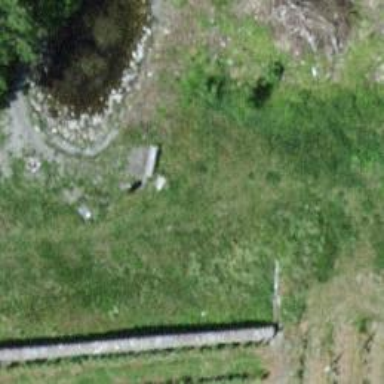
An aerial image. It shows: Bench.